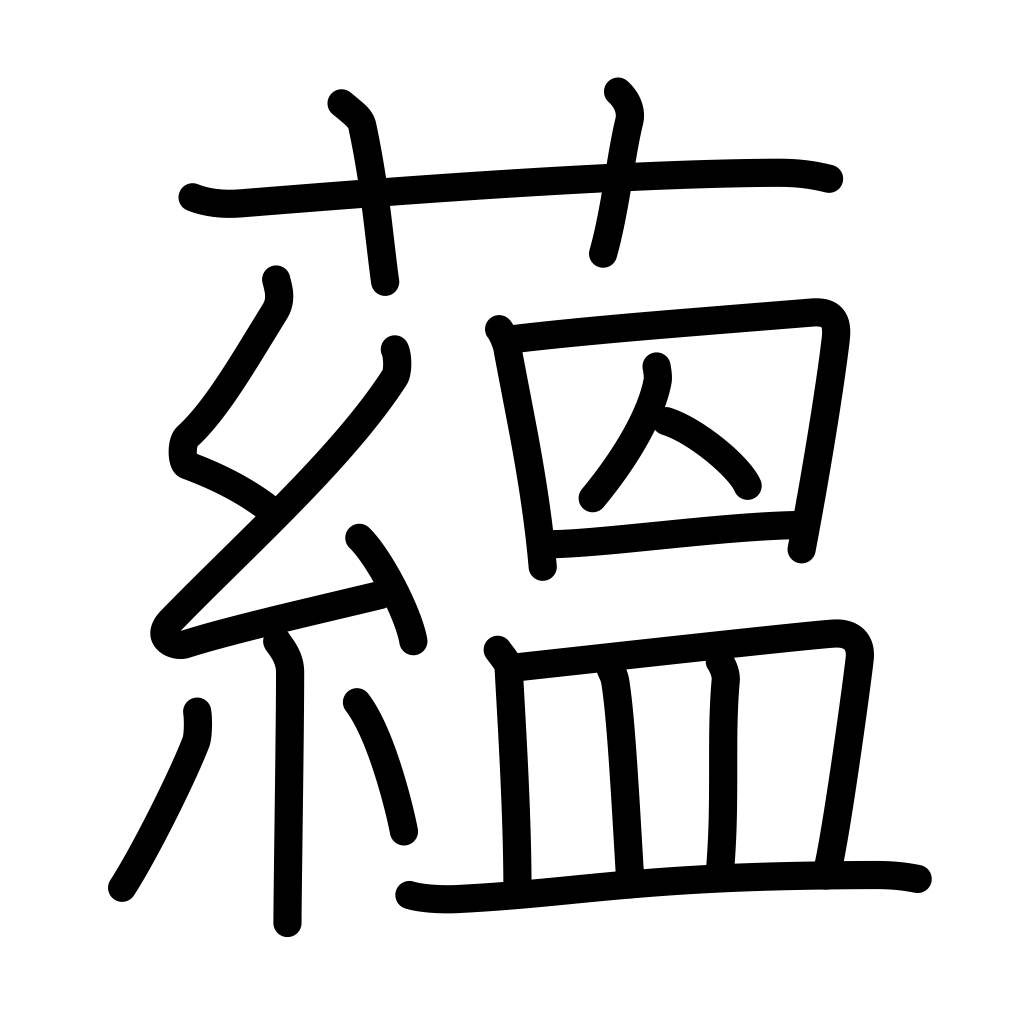
Meaning: pile up